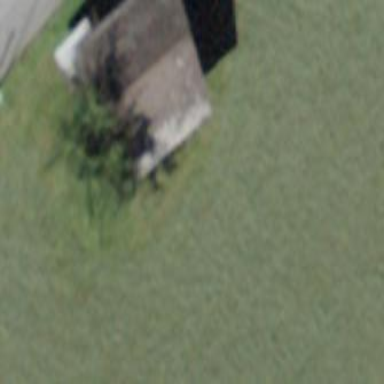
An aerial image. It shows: Rural barn.